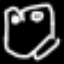
Label: frog